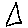
Label: triangle